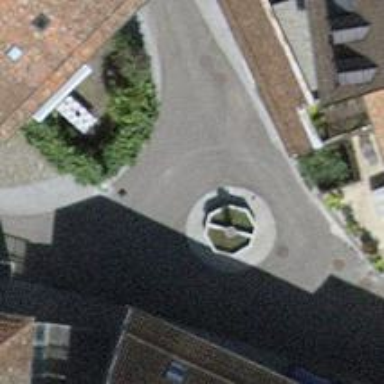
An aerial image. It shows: Beautiful fountain.